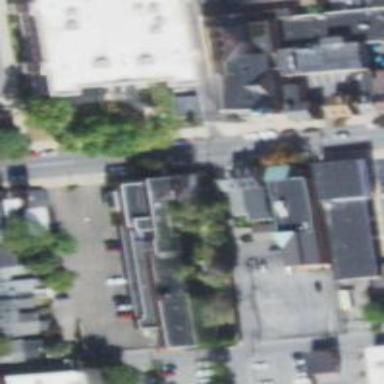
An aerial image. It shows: Alleyway designated as service road.